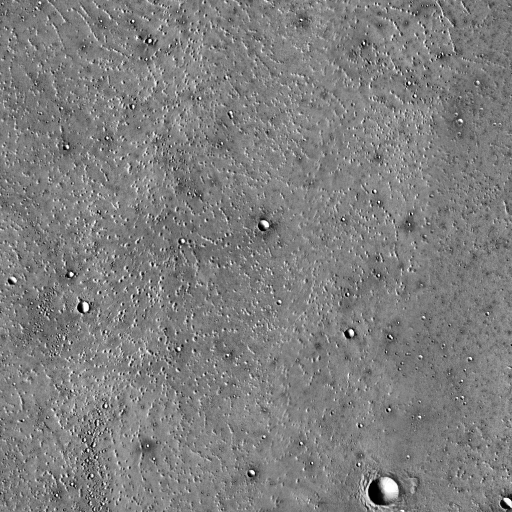
Crater classes present: Background, Other, Layered, Secondary